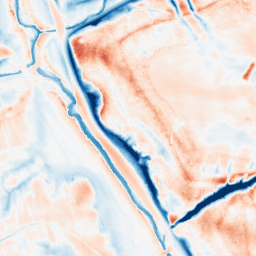
Category: trend_removal
Decomposition family: local_polynomial
Decomposition parameters: window_size: 31
degree: 2
Upsampling method: lanczos
Upsampling parameters: scale: 2
Upsampling scale: 2